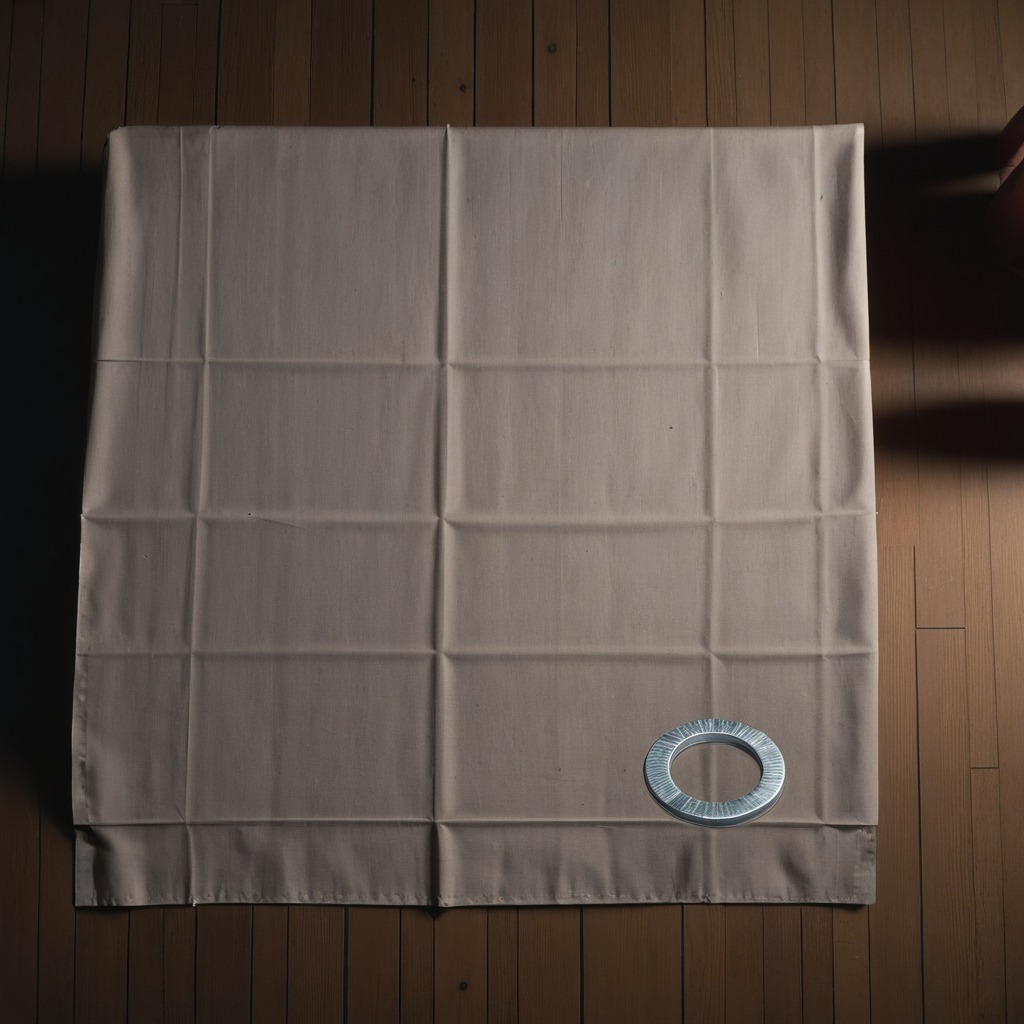
A flat metal washer lying on a wooden table in a workshop at night.